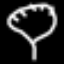
Label: leaf